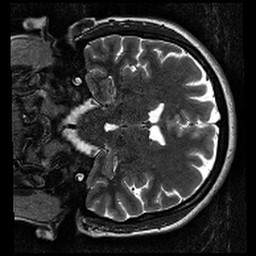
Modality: T2w
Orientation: coronal